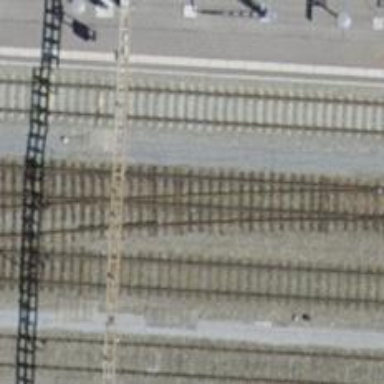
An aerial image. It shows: Siding railway line with electrified contact line for the trains.